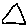
Label: triangle